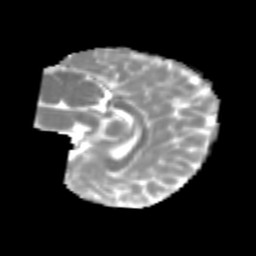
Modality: MD
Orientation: sagittal
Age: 7
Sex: male
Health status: healthy